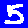
Digit: 5